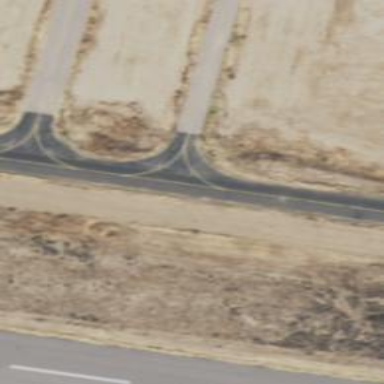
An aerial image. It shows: Asphalt taxiway in the airport.